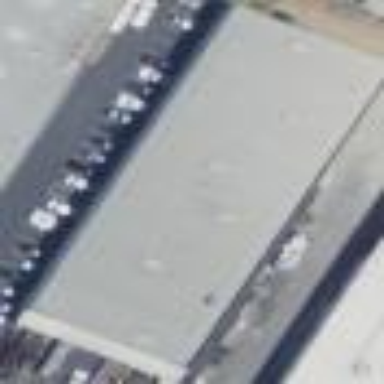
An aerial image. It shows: Warehouse building.